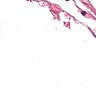
Metastatic tissue present: no